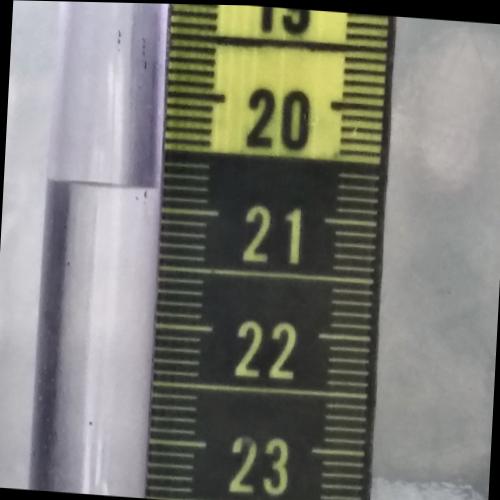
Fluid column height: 20.8 cm